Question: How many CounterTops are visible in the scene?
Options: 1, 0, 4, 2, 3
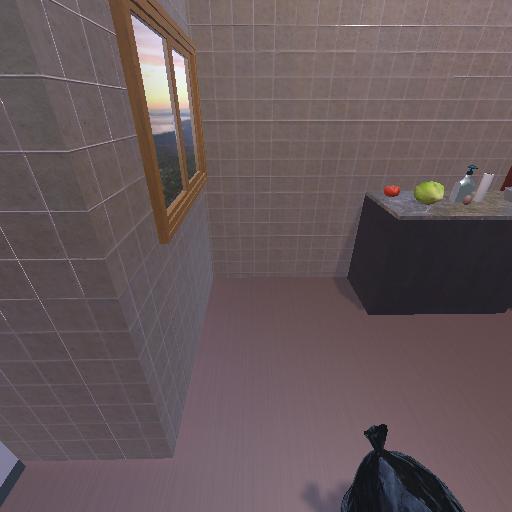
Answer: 1